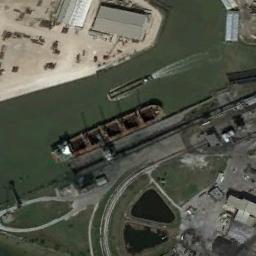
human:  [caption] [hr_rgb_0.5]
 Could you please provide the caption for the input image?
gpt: A tan bulk carrier docked by the dock with a moving ship next to it .

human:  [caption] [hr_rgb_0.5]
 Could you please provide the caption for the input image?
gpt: There are many buildings of different shapes and sizes beside the ship .

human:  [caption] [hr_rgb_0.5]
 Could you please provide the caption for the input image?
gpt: There are two ships in the green water on the shore .

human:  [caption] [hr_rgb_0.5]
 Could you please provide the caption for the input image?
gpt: The orange cargo ship is docked at the dock and another ship is sailing next to it .

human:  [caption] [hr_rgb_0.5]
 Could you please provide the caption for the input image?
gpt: The ship is at the harbor with some green lawns .